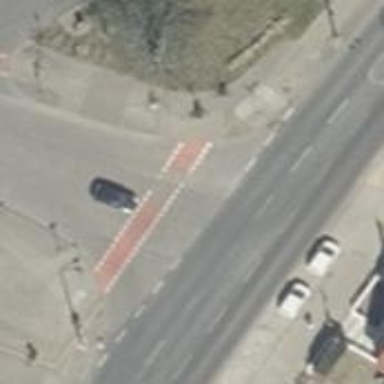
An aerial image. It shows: Sidewalk along the footway.